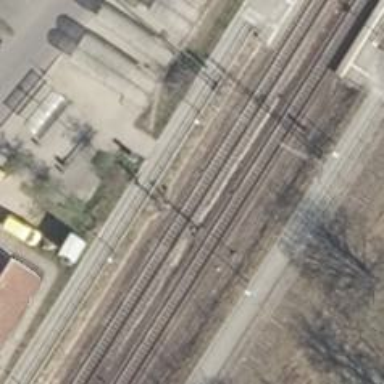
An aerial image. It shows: Railway signal.